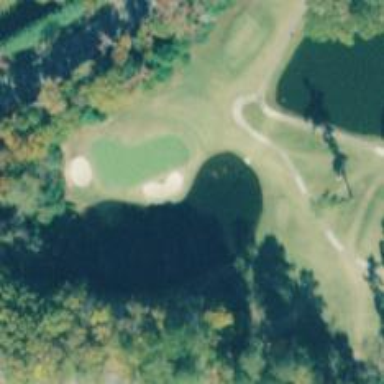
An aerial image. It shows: View of golf hole.